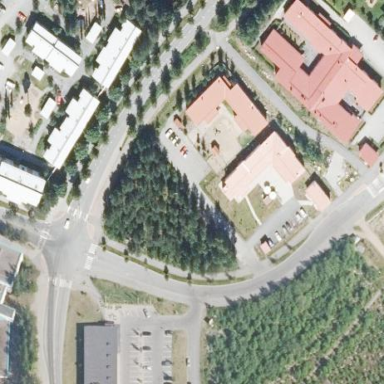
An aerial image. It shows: Kindergarten.